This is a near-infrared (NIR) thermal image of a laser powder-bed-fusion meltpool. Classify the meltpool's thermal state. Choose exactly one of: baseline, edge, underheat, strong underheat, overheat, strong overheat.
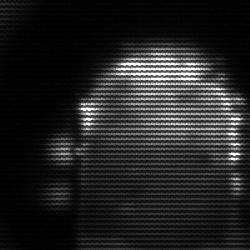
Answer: baseline